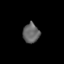
Tissue: lung
Cell type: Others
Senescence score: 0.2385
Nuclear area (px): 317
Mean DAPI intensity: 102.271